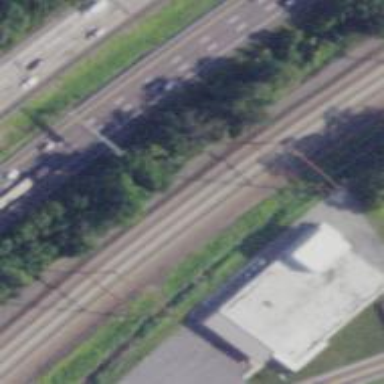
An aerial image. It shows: Railway track with contact lines for electrification.